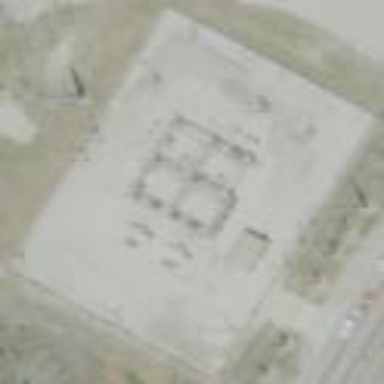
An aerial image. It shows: Distribution level power substation enclosed by fence.